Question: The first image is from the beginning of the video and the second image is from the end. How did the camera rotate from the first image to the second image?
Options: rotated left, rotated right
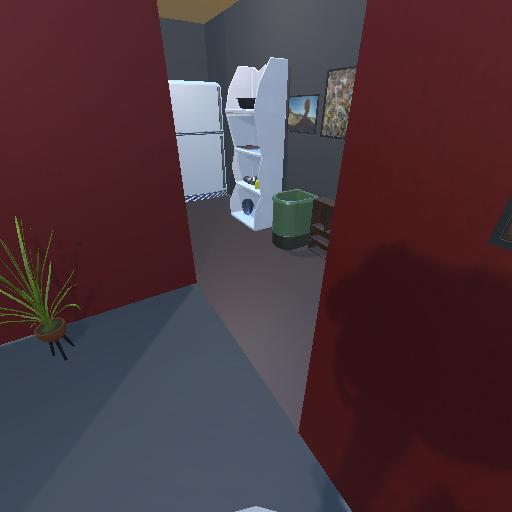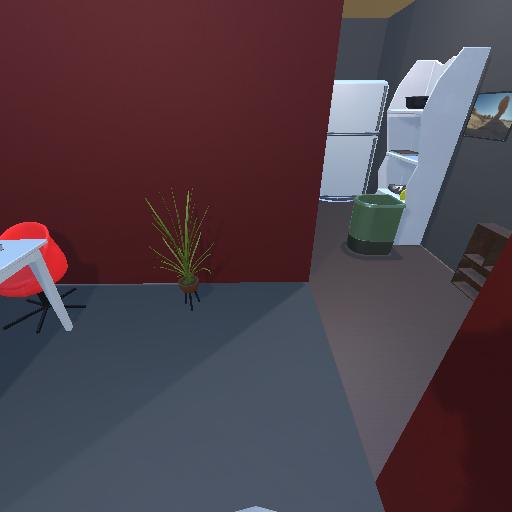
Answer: rotated left